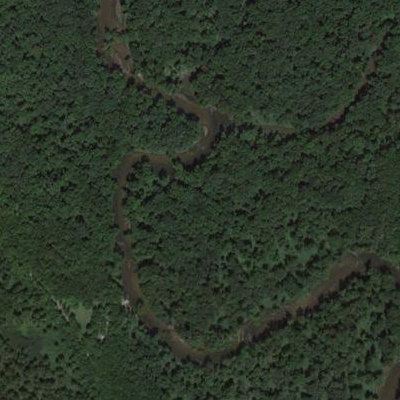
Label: eForest